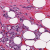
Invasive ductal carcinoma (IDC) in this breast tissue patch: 0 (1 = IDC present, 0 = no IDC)